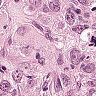
Metastatic tissue present: yes